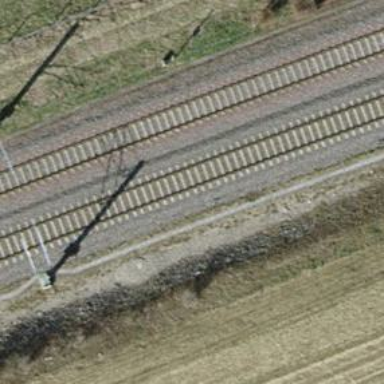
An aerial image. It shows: Solitary milestone along the railway.